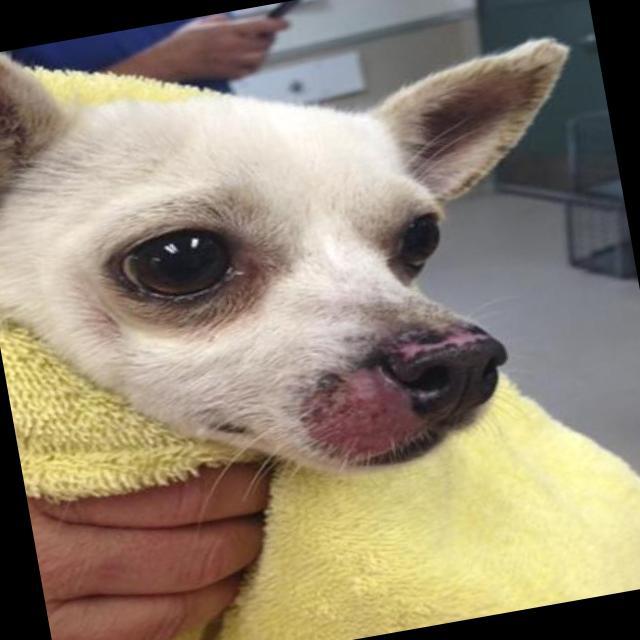
Canine ringworm (Dermatophytosis) — fungal infection caused by Microsporum or Trichophyton. Presents with circular alopecia, scaling, crusting, and broken hairs.